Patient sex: M
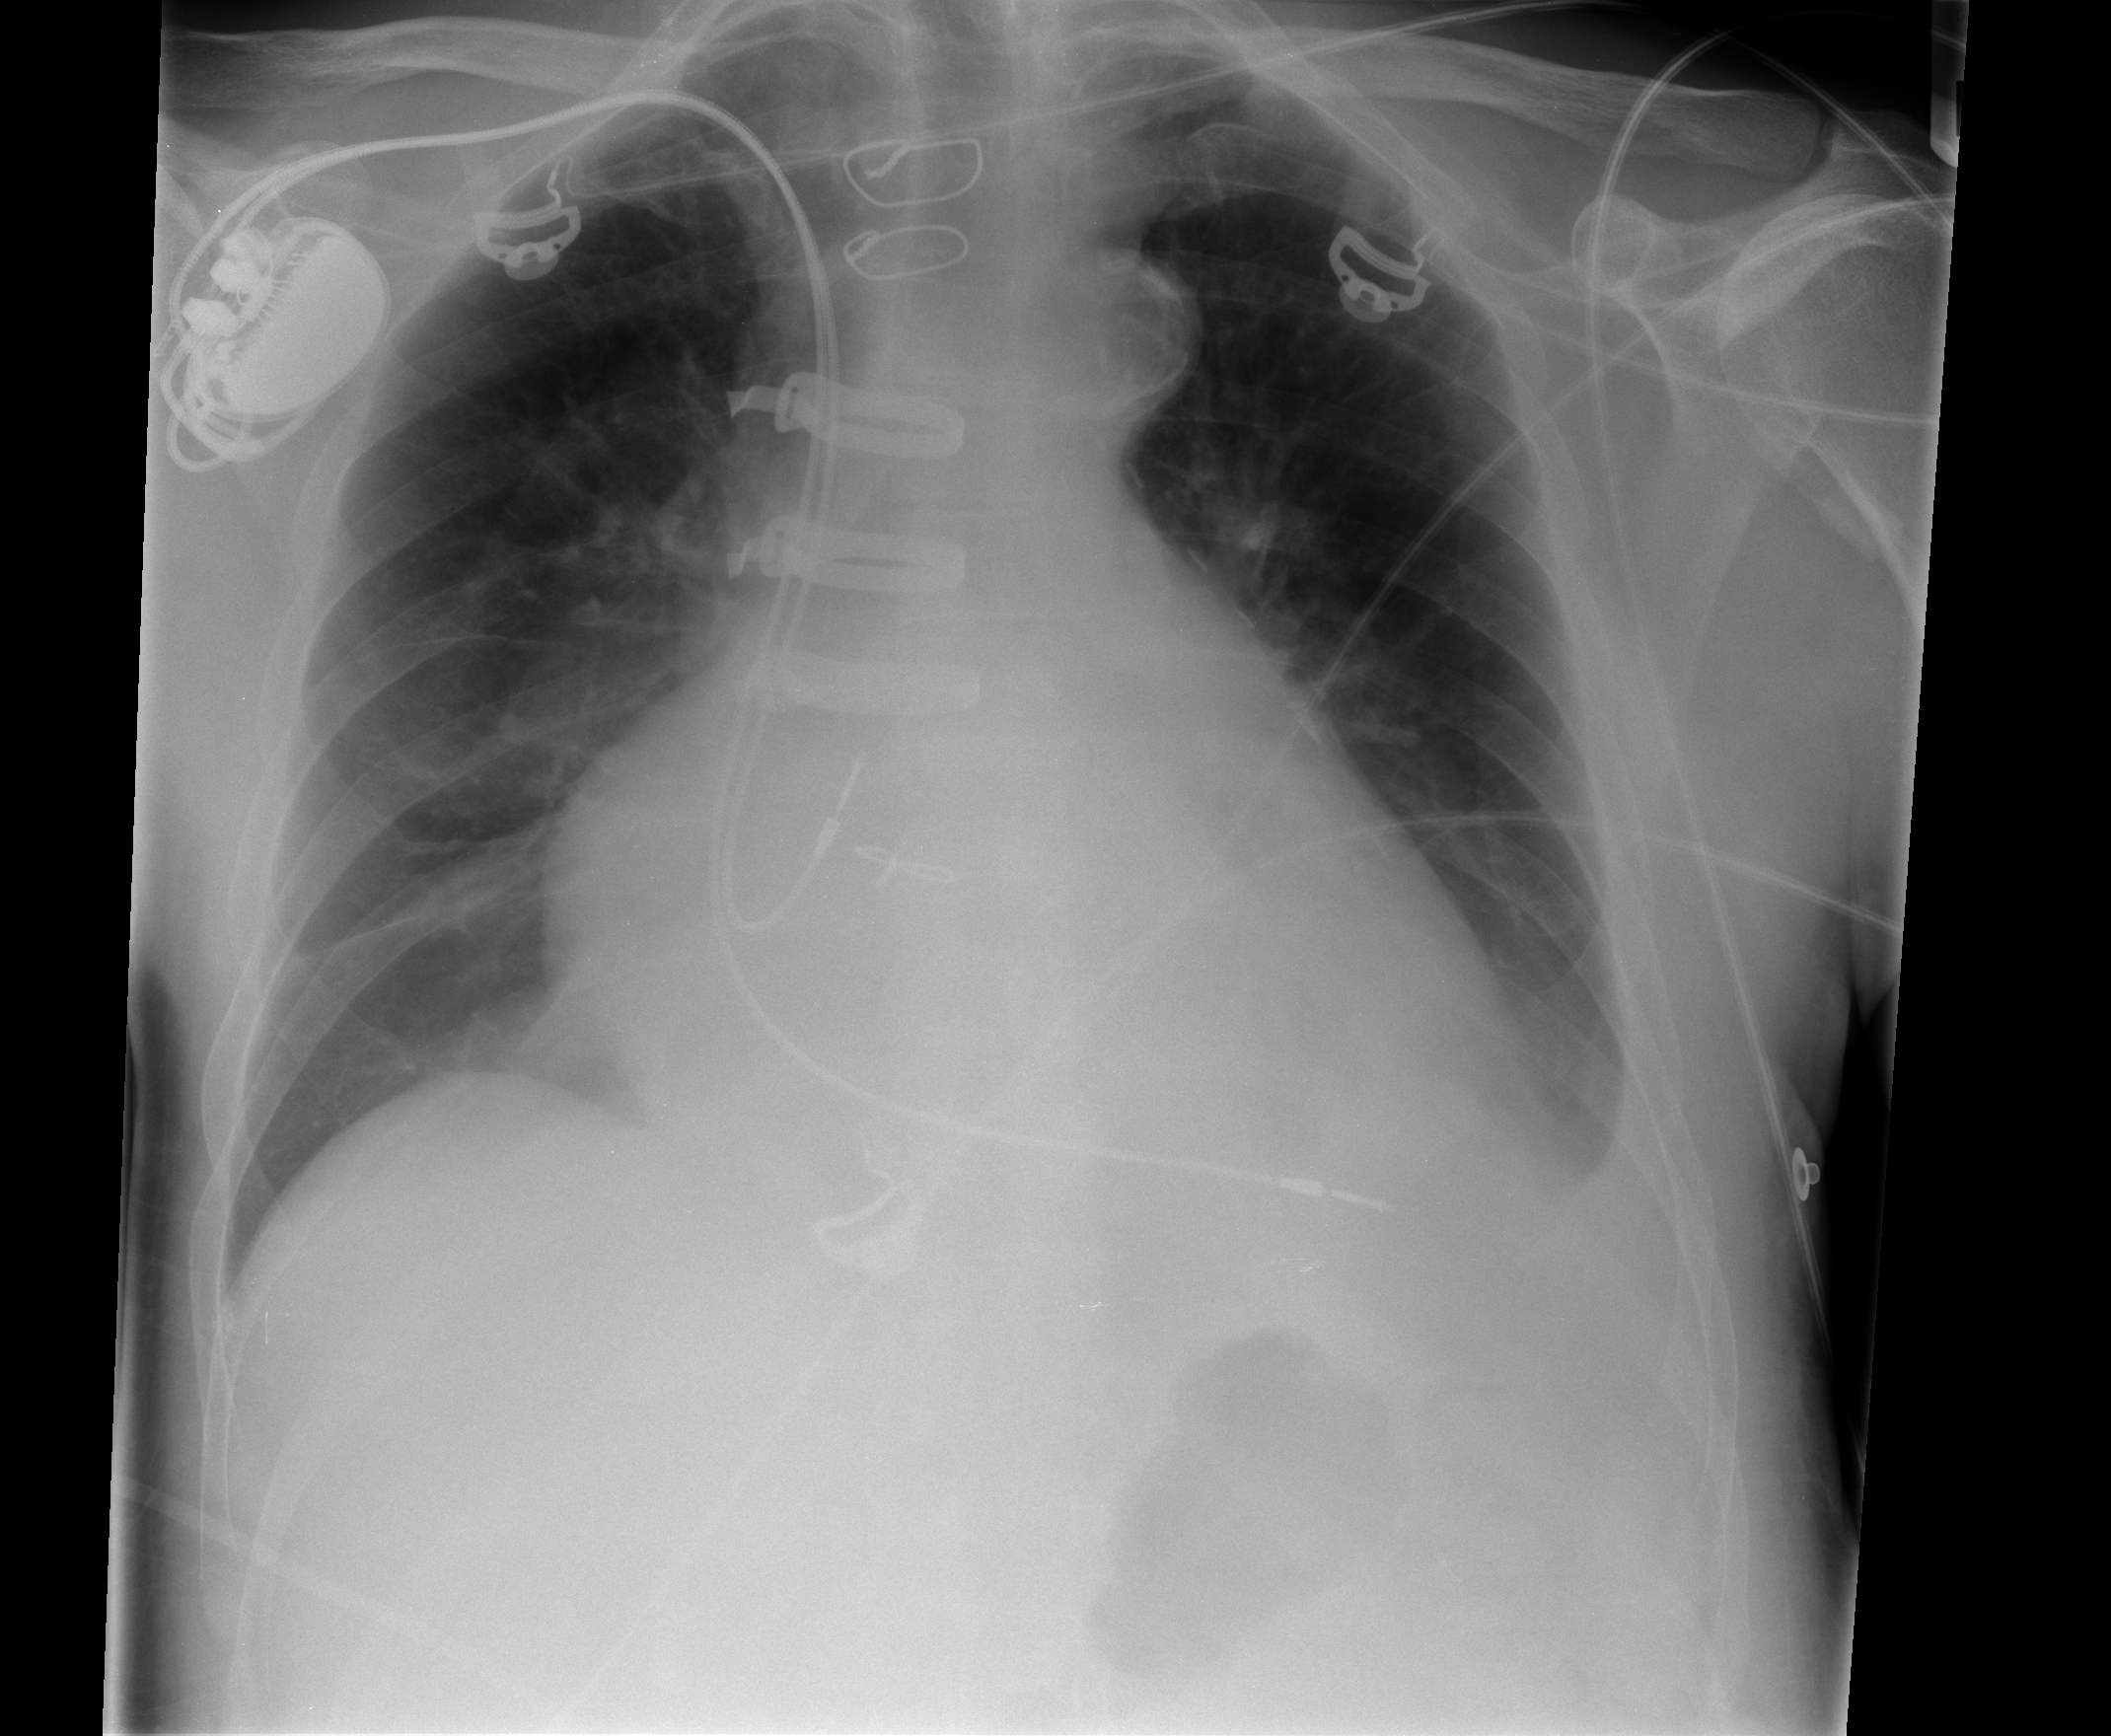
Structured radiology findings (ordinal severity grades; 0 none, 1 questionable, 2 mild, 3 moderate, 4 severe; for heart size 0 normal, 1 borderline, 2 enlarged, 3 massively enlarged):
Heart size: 2
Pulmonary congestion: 0
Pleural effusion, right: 0
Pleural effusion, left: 2
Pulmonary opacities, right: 0
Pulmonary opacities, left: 0
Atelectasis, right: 2
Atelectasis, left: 2